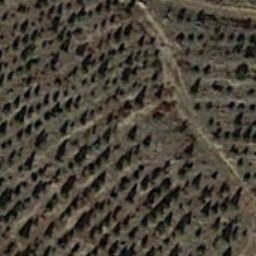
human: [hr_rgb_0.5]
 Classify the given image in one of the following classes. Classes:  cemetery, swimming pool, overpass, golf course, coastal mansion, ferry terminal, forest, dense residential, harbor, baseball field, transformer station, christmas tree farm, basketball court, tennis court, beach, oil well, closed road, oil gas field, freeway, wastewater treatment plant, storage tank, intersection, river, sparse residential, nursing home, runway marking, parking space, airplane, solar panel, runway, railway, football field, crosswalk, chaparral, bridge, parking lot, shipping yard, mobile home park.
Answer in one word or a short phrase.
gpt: christmas tree farm